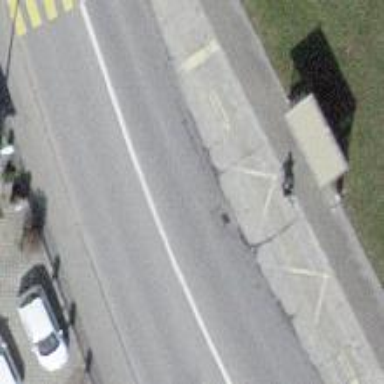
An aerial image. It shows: Bus stop with designated public transport stop position.